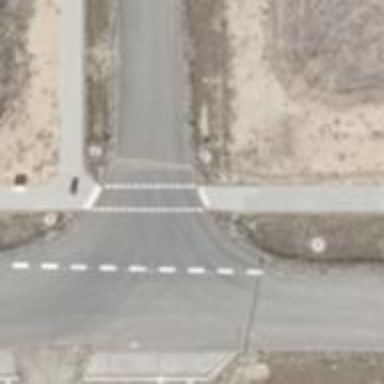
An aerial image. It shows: Uncontrolled crossing on the road.